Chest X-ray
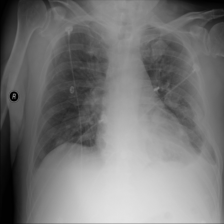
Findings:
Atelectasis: negative
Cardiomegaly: negative
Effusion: negative
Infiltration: negative
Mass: negative
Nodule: negative
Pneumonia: negative
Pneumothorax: negative
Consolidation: negative
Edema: negative
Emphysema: negative
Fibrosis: negative
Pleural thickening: negative
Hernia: negative